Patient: sex M, age 85
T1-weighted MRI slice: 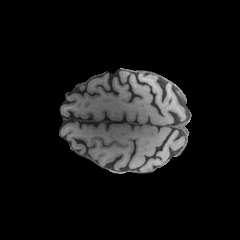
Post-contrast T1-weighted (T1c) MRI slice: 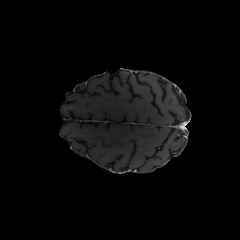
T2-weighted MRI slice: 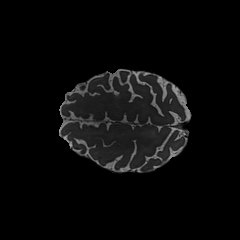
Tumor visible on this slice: yes
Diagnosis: Glioblastoma, IDH-wildtype
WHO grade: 4